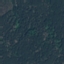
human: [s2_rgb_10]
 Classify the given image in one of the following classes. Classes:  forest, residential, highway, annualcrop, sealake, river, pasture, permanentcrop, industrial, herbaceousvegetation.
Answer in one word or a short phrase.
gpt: Forest